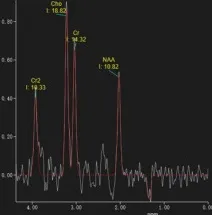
(C) Magnetic Resonance Spectroscopy Imaging shows a high Cho peak, a low Cr and NAA peak, Cho/NAA ratio greater than 1, and a negative Lip and Lac peak was observed at 1.33 ppm.
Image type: radiology (mri)